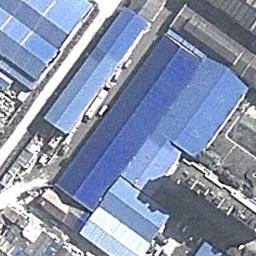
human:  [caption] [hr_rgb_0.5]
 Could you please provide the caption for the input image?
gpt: There are many houses of different shapes and sizes in the industrial zone .

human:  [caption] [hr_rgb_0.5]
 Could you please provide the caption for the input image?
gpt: One building in the industrial area has a red roof .

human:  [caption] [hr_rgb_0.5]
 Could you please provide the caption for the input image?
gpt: The industrial area has lots of industrial equipment and some neatly arranged blue workshops .

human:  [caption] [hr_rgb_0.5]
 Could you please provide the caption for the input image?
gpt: In an industrial area there are factories and roads, And equipment and items stacked in the open air .

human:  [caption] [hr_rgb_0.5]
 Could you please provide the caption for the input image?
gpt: There are some blue buildings on the industrial area .